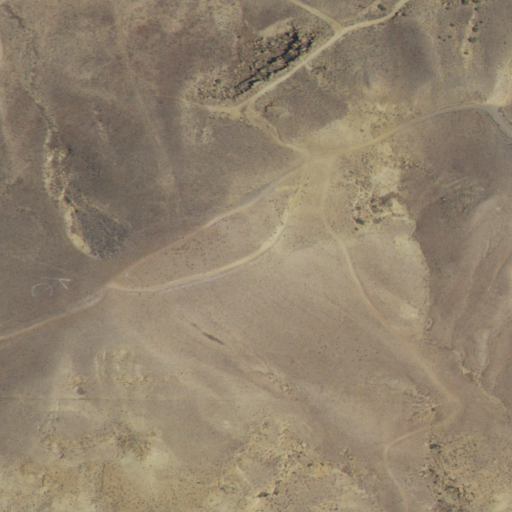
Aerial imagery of mountain in New Mexico named Twin Mounds containing only shrub